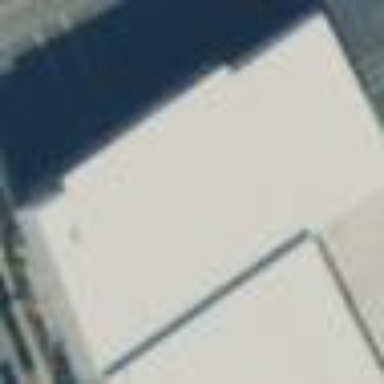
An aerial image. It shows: Hangar.